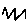
Label: zigzag